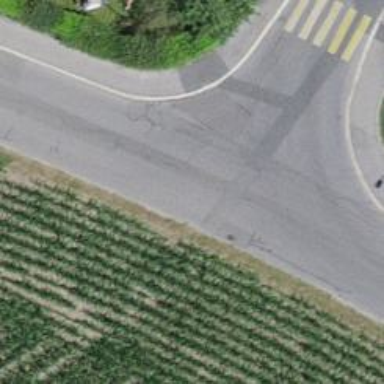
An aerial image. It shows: Unclassified asphalt road with asphalt sidewalk on the right side.